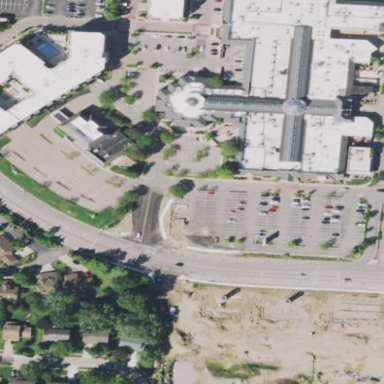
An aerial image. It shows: Commercial building that serves as mall.